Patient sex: F
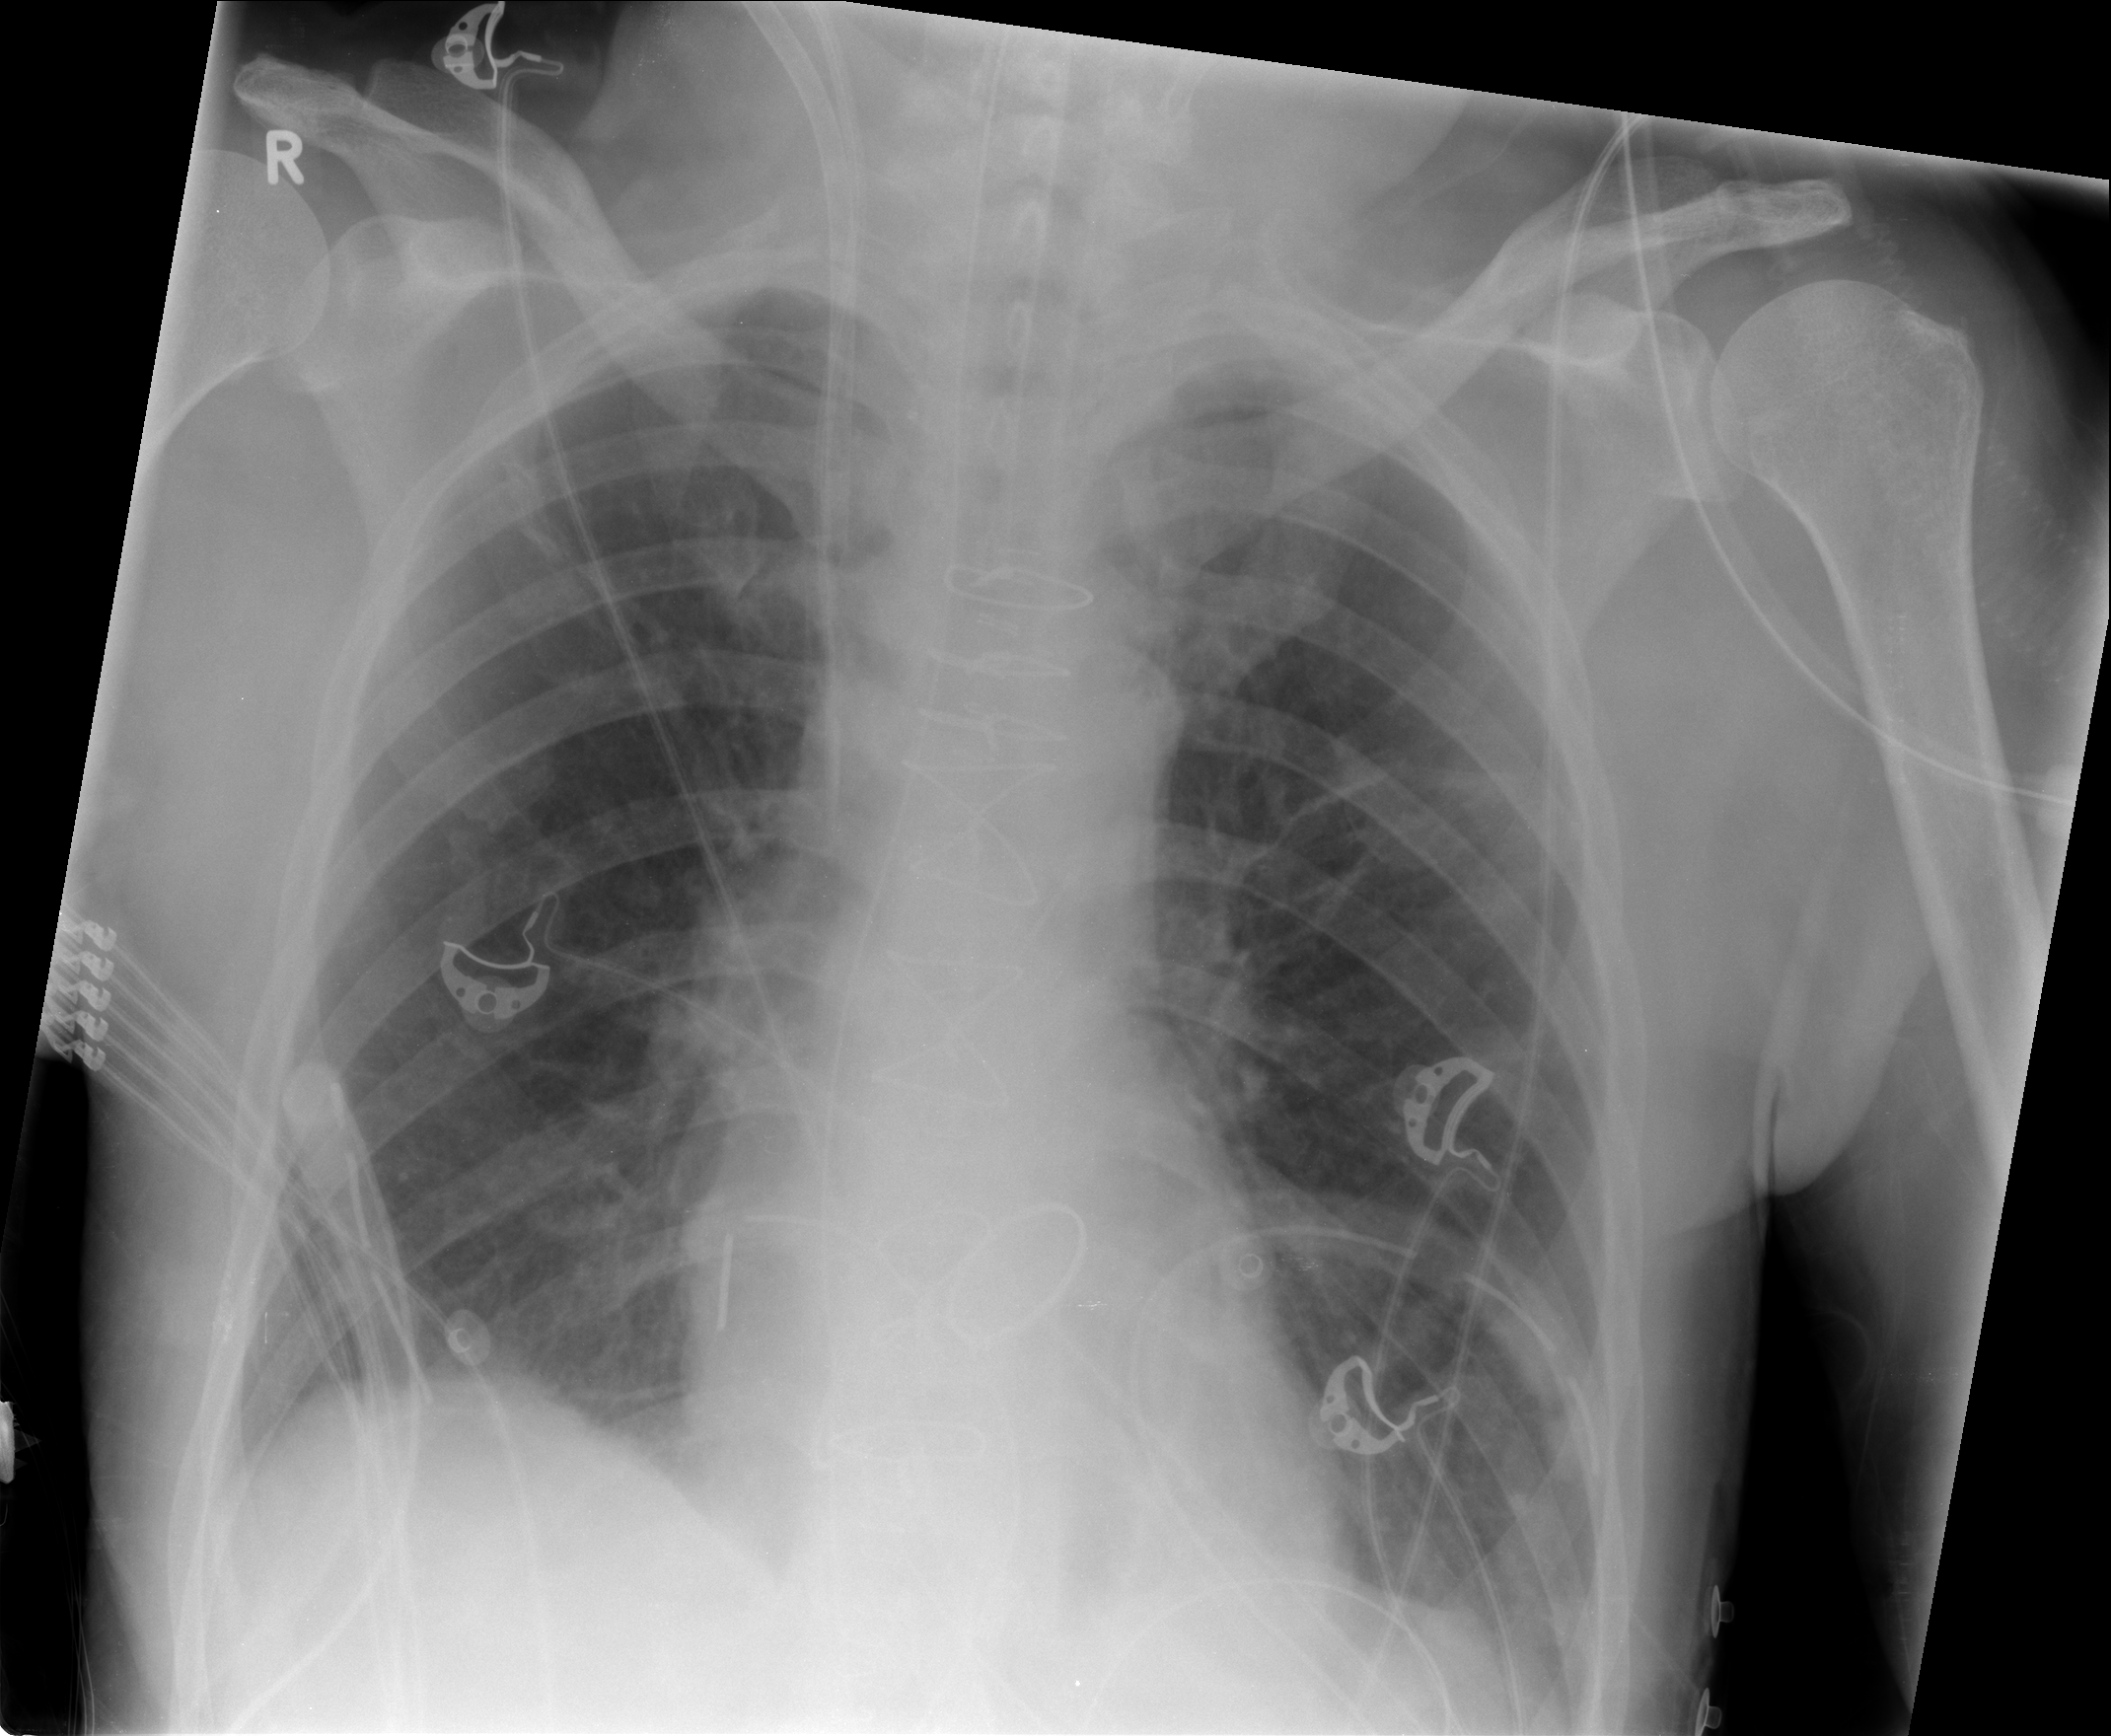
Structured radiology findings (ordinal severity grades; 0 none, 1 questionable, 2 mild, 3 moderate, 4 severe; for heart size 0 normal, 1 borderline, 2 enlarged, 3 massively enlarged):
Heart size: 0
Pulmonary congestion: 0
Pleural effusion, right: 1
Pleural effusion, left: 1
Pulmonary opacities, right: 0
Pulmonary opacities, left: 0
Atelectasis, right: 2
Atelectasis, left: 2